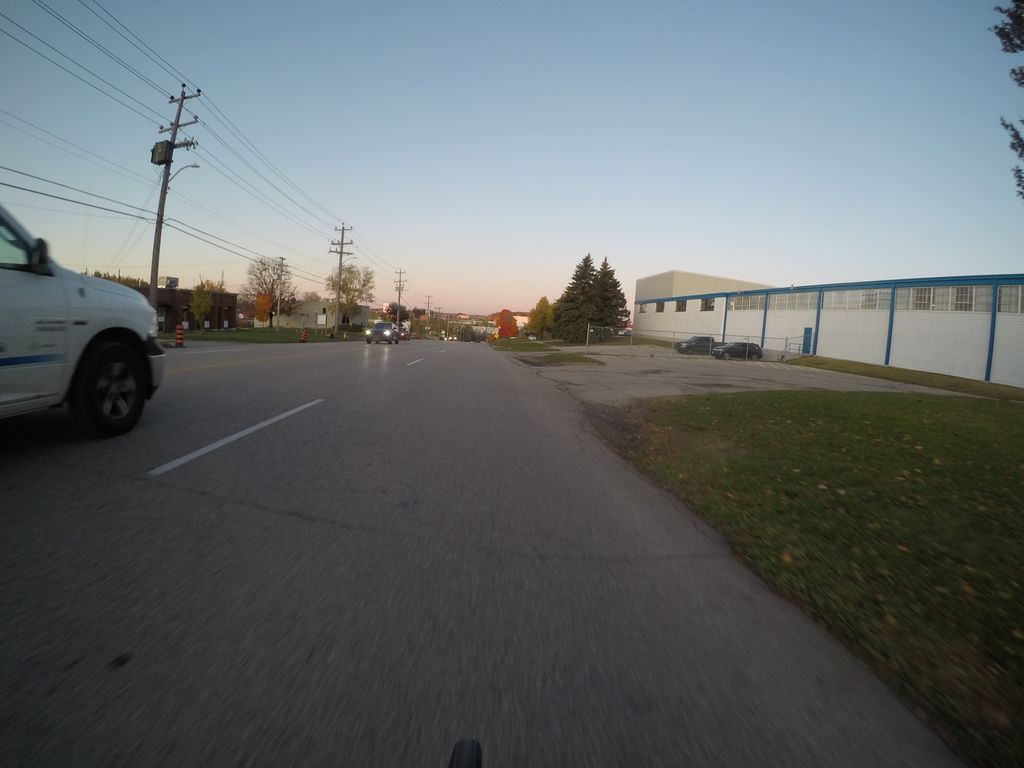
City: kitchener-waterloo